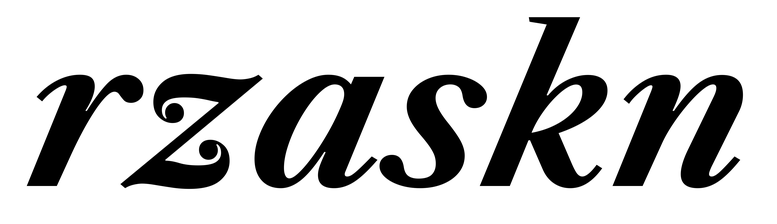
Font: LibreCaslonText-Italic_Bold_Italic